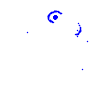
Particle: pion